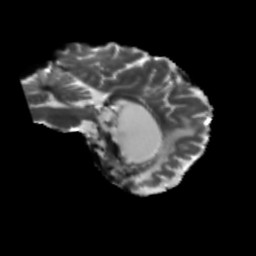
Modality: T2w
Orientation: sagittal
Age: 48
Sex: male
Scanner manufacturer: siemens
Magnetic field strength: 3 T
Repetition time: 5.47 s
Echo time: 0.0854 s